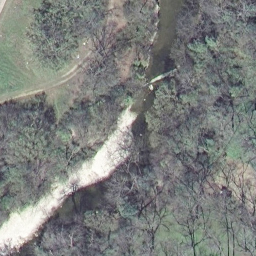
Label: river